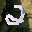
Label: 2